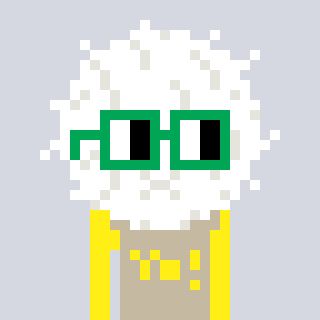
a pixel art character with square green glasses, a cottonball-shaped head and a bege-colored body on a cool background